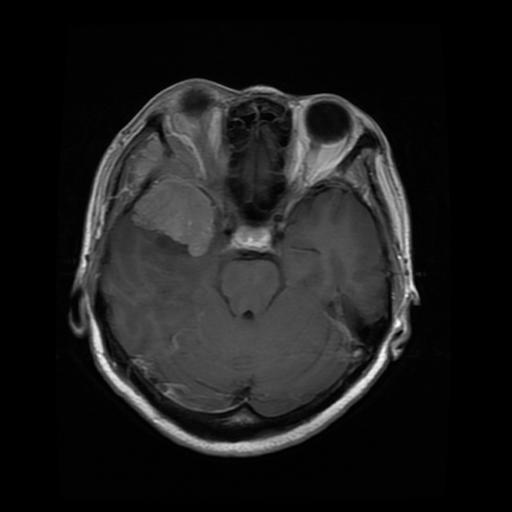
Label: meningioma